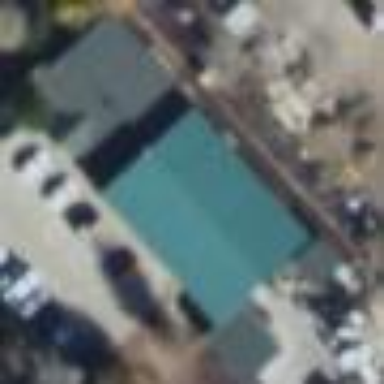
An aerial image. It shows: Commercial building.